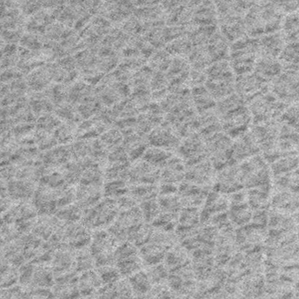
Label: frost